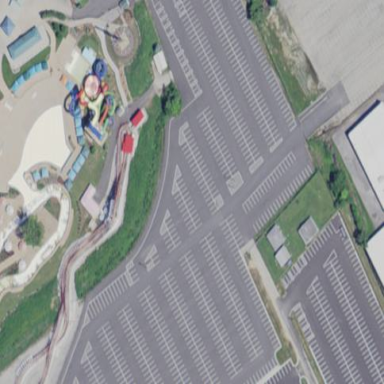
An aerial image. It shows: Thrilling roller coaster attraction.